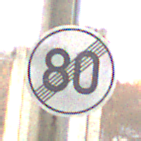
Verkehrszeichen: EndeGeschwindigkeit80
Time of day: MorningAfternoon
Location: Roofed (Suburban)
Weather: PartlyCloudy
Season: Winter
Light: Natural